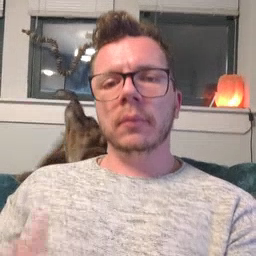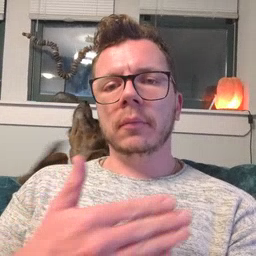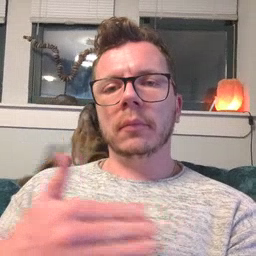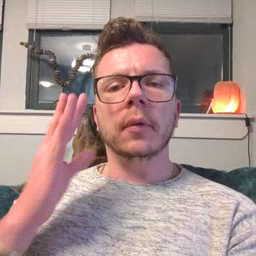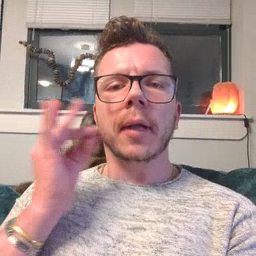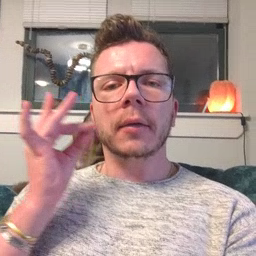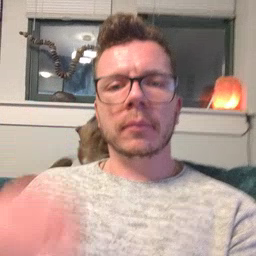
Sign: kitty